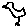
Label: bird